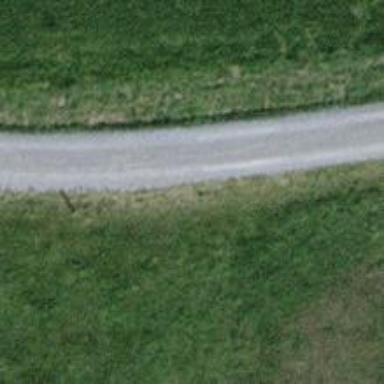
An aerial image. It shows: Compacted track with grade2 level.